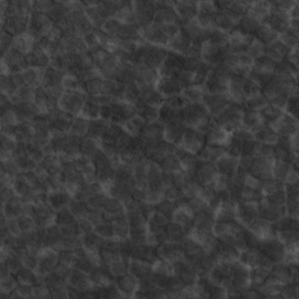
Label: non_frost